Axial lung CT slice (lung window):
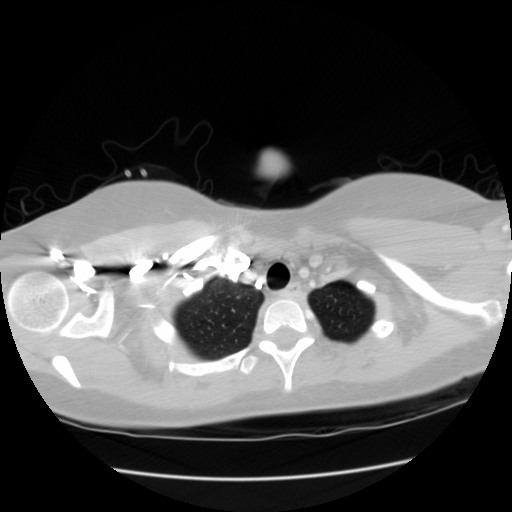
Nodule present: no